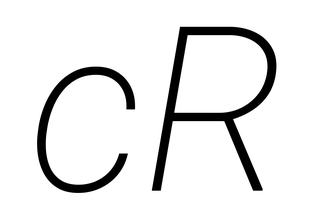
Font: Roboto-Italic_ExtraLight_Italic